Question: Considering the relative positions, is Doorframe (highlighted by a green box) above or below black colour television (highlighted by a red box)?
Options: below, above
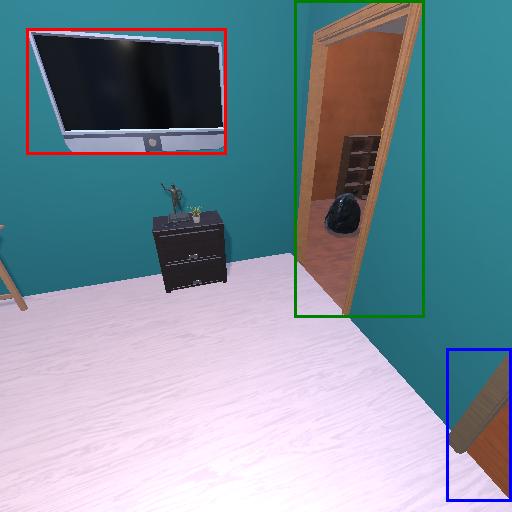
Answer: below